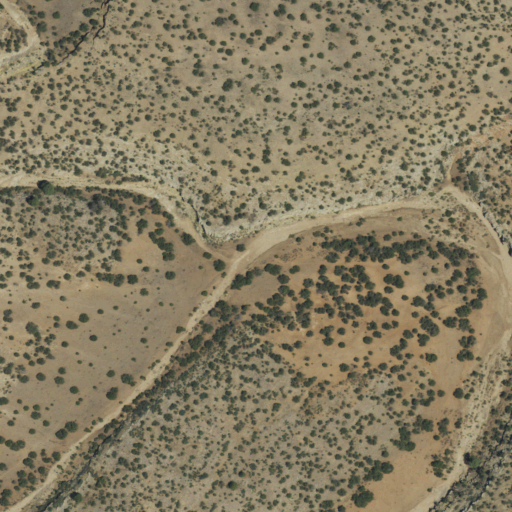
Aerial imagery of valley in New Mexico named Arroyo Sanchez containing only shrub